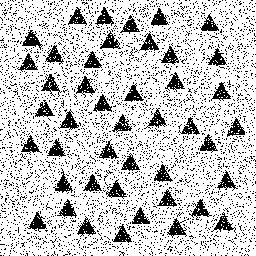
Squares: 0
Triangles: 44
Stars: 0
Total shapes: 44